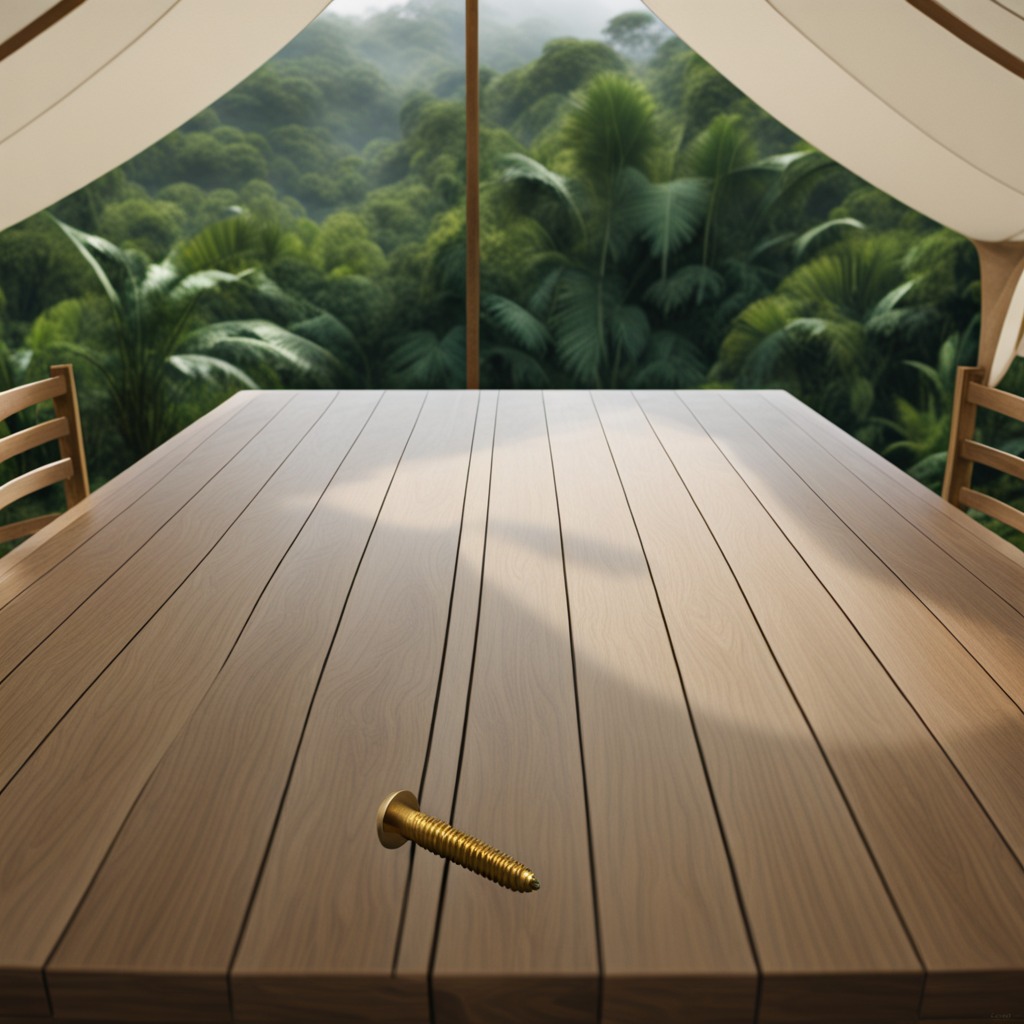
A metal screw is lying on a wooden table in a jungle field workshop tent.